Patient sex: F
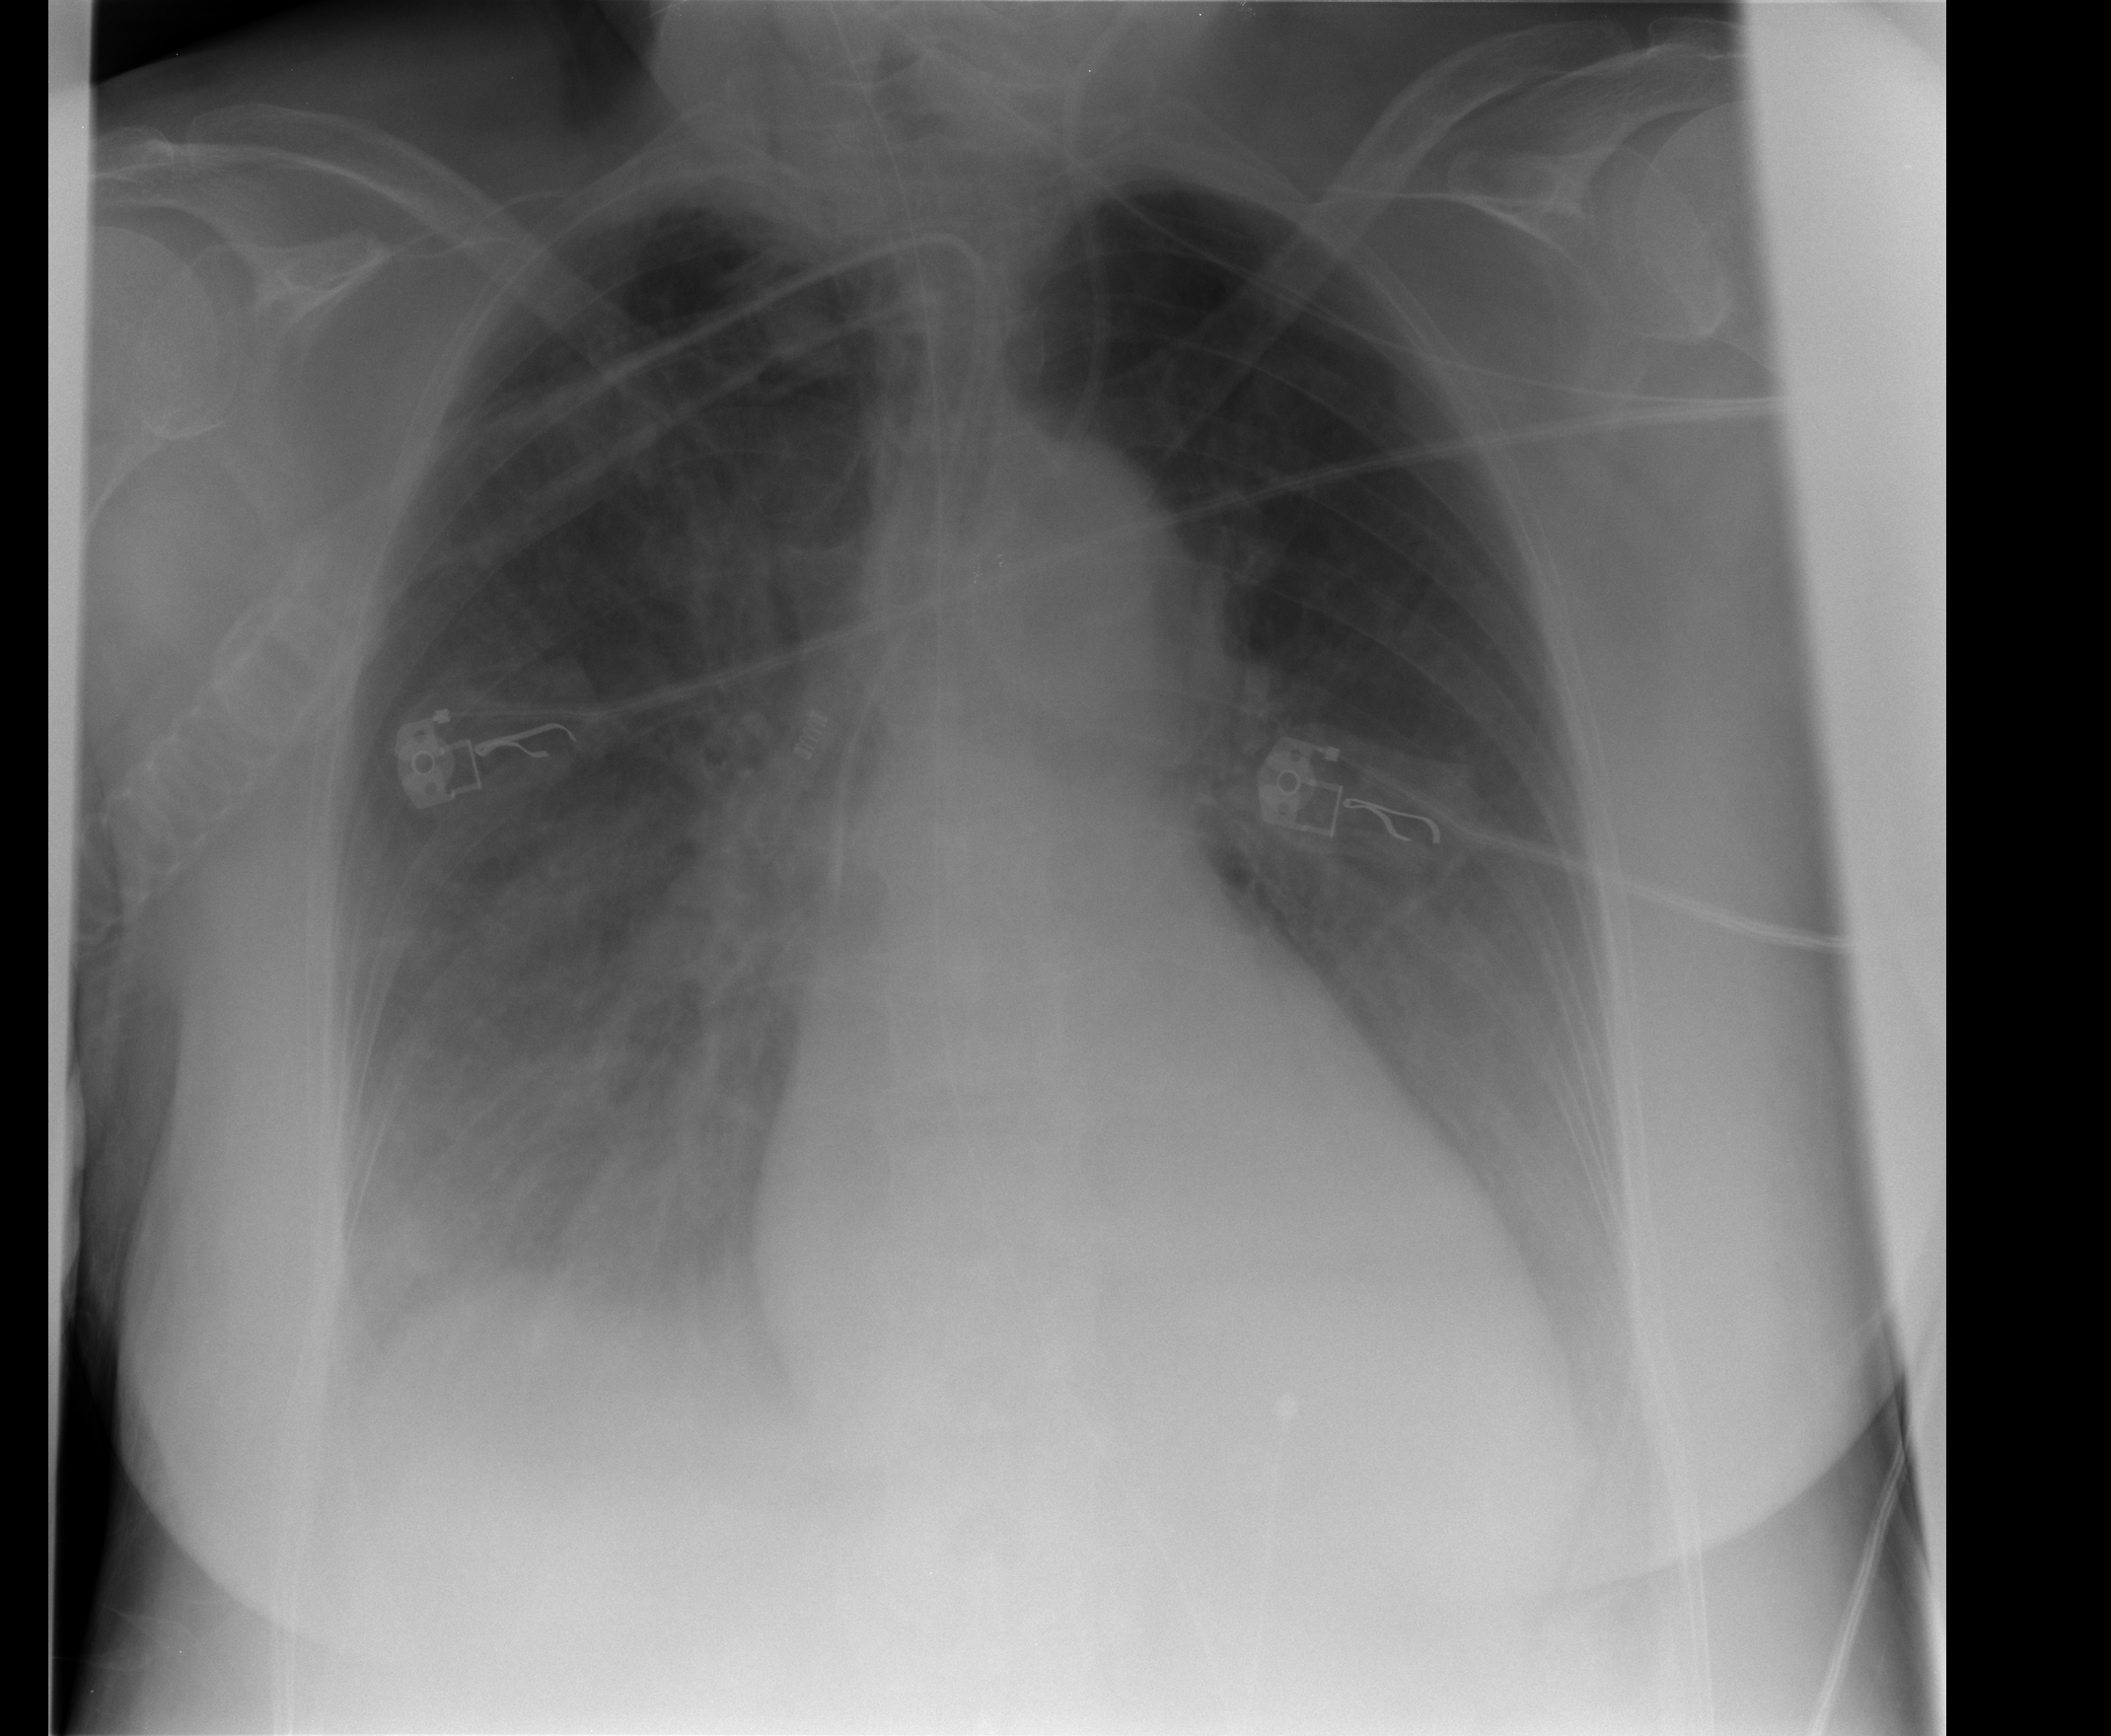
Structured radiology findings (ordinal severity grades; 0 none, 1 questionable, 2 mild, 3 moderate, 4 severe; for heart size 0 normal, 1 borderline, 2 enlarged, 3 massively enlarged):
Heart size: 2
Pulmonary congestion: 3
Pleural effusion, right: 2
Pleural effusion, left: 2
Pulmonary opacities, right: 2
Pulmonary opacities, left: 1
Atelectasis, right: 3
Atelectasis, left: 3